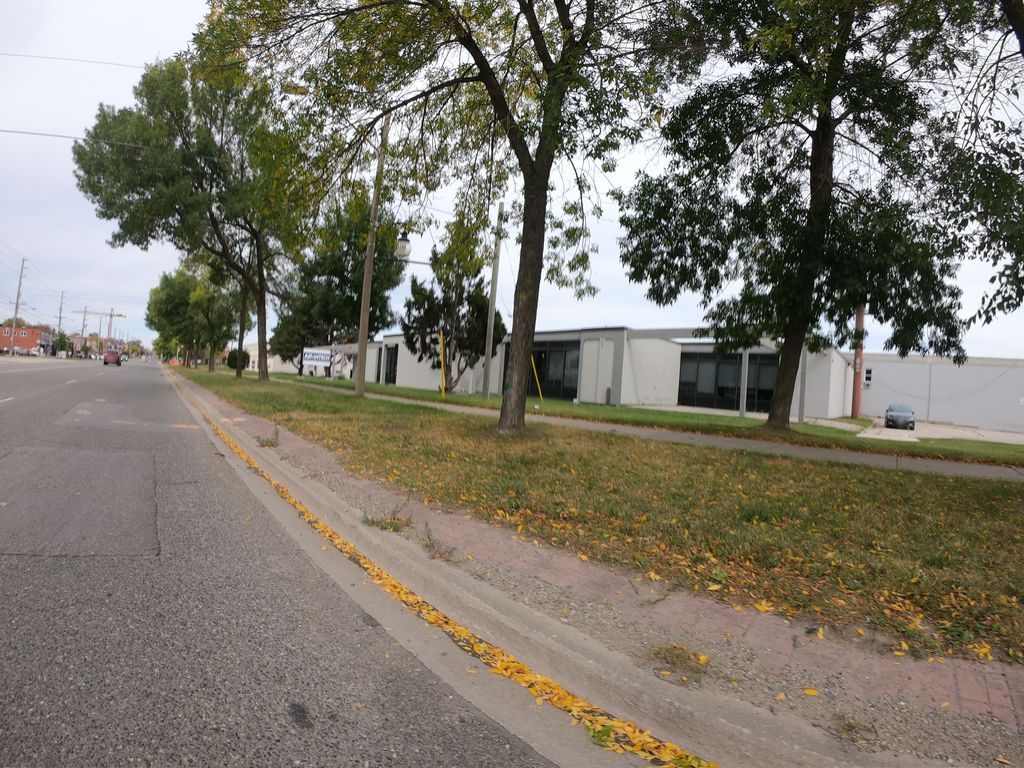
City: toronto